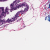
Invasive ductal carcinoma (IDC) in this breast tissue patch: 0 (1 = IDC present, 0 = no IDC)